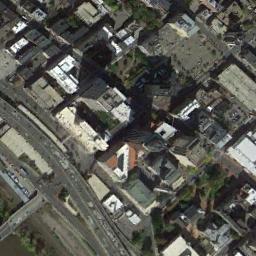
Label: commercial_area